Question: I have a phpMyadmin database table with last three varchar rows: Location, lat, long
'Location' has latitude and longitude numbers that I separated using sub string and assigned to variables. I am trying to insert these variable into last two row in the table named: 'lat' and 'long.
This is what I have (does not show any error):
Problem: Does not insert anything in 'lat' and 'long'
'''
if($result = $db->query("SELECT * FROM eStore")){
if($count = $result->num_rows){
echo "All available data: ";
while($row = $result->fetch_object()){
echo $row->Location, '<br/>' , '<br/><br/>';
$long = substr($row->Location, -36, -20); // works
$lat = substr($row->Location, -18, -1); //works
$db->query("INSERT INTO eStore (lat, long) VALUES ('$lat', '$long')"); // does not work
}
$result->free();
}
}
'''
DB structure:

Changed name long to something else. I did not realize long was a reserved keyword. Thanks @RightClick
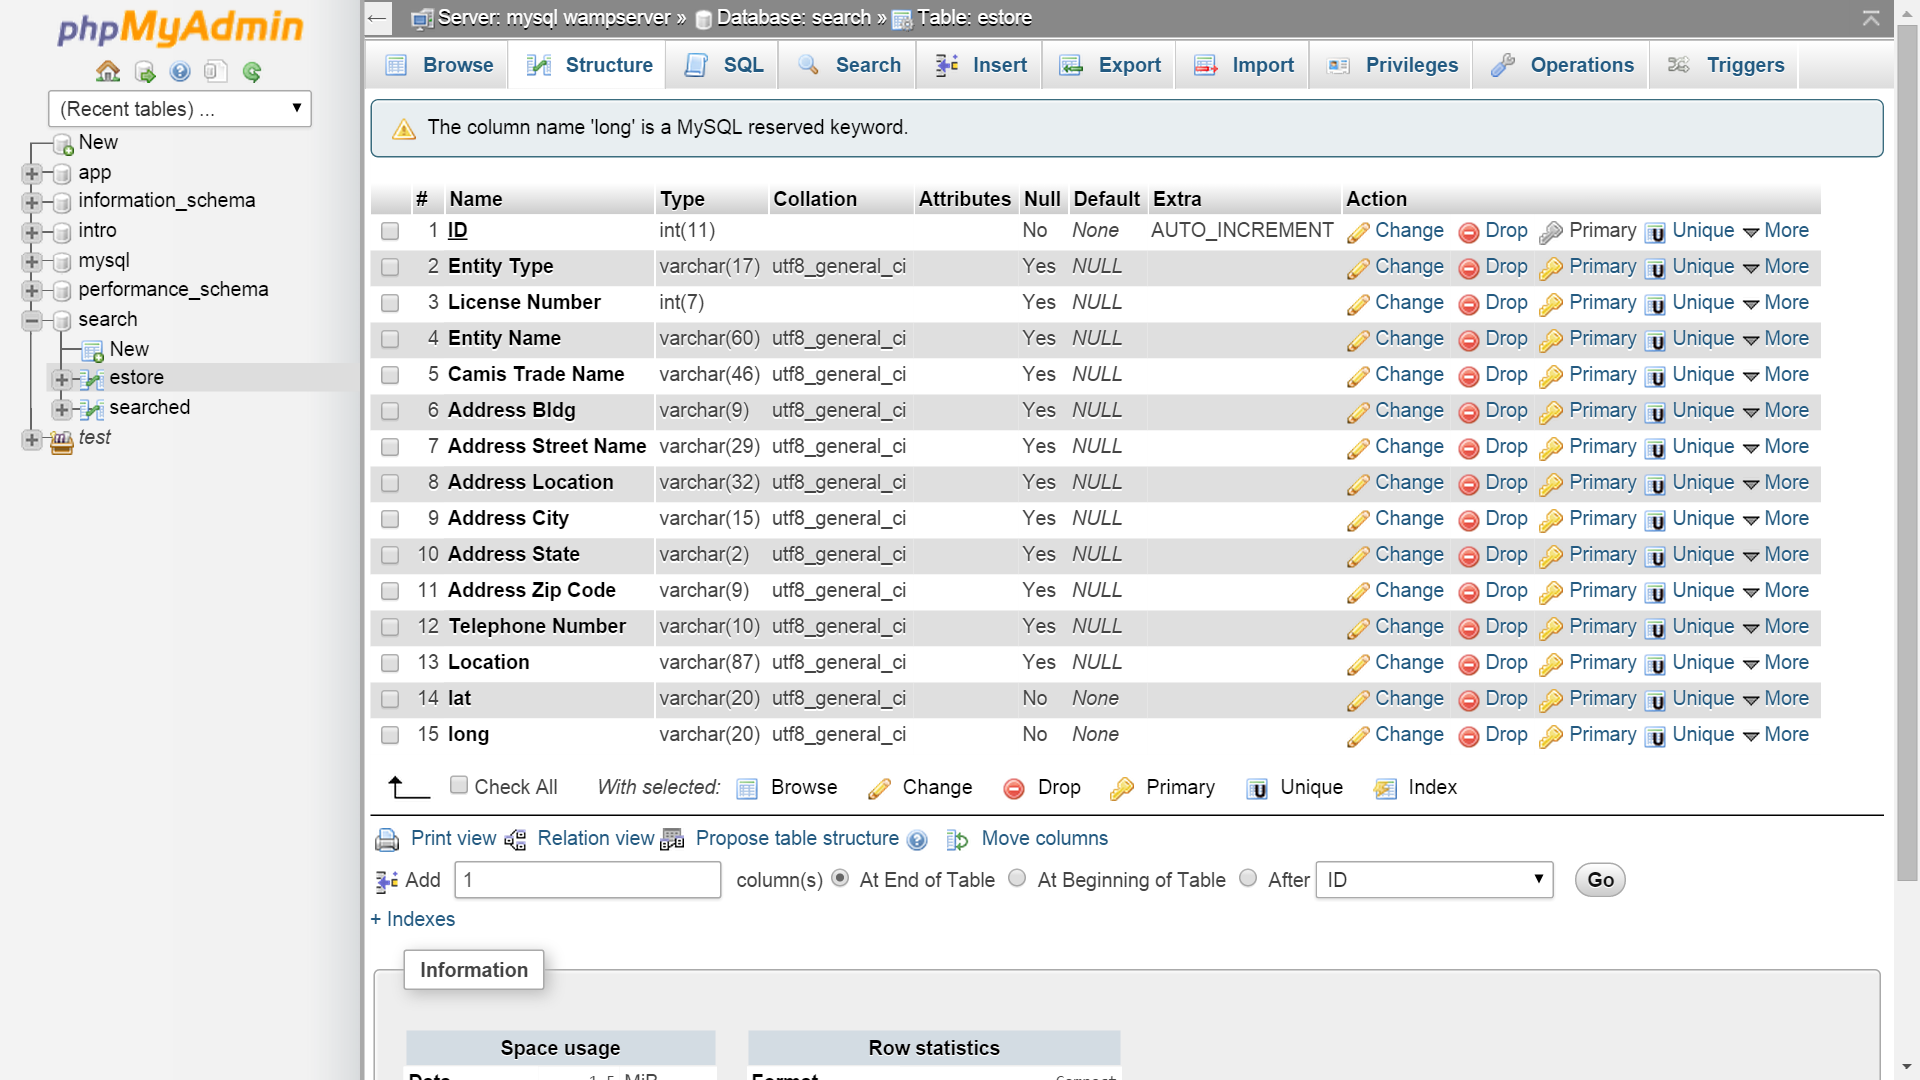
Answer: Change your query to update that row, not insert a new one with only 2 values.
'''
$db->query("UPDATE eStore SET lat='$lat', long='$long' WHERE Location='".$row->Location."' ");
'''
This query could update the lat & long values for multiple rows if they happen to have identical locations. I don't think that would be a problem, since the lat and long values are derived from that. If it is a problem, you need another column to act as an id